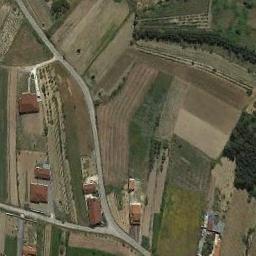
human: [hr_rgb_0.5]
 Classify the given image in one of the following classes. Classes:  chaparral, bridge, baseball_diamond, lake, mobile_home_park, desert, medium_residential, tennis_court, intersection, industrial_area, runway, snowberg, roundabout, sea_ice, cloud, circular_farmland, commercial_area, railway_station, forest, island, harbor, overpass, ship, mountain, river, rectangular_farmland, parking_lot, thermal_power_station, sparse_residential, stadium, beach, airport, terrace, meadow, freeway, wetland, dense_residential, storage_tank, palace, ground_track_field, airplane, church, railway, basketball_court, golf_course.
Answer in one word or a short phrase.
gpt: terrace